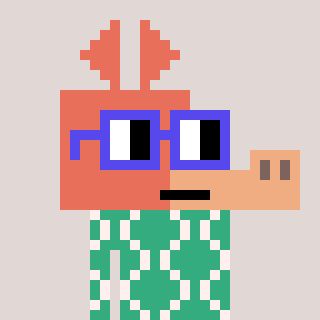
a pixel art character with square blue glasses, a aardvark-shaped head and a teal-colored body on a warm background